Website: home-depot
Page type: review-order
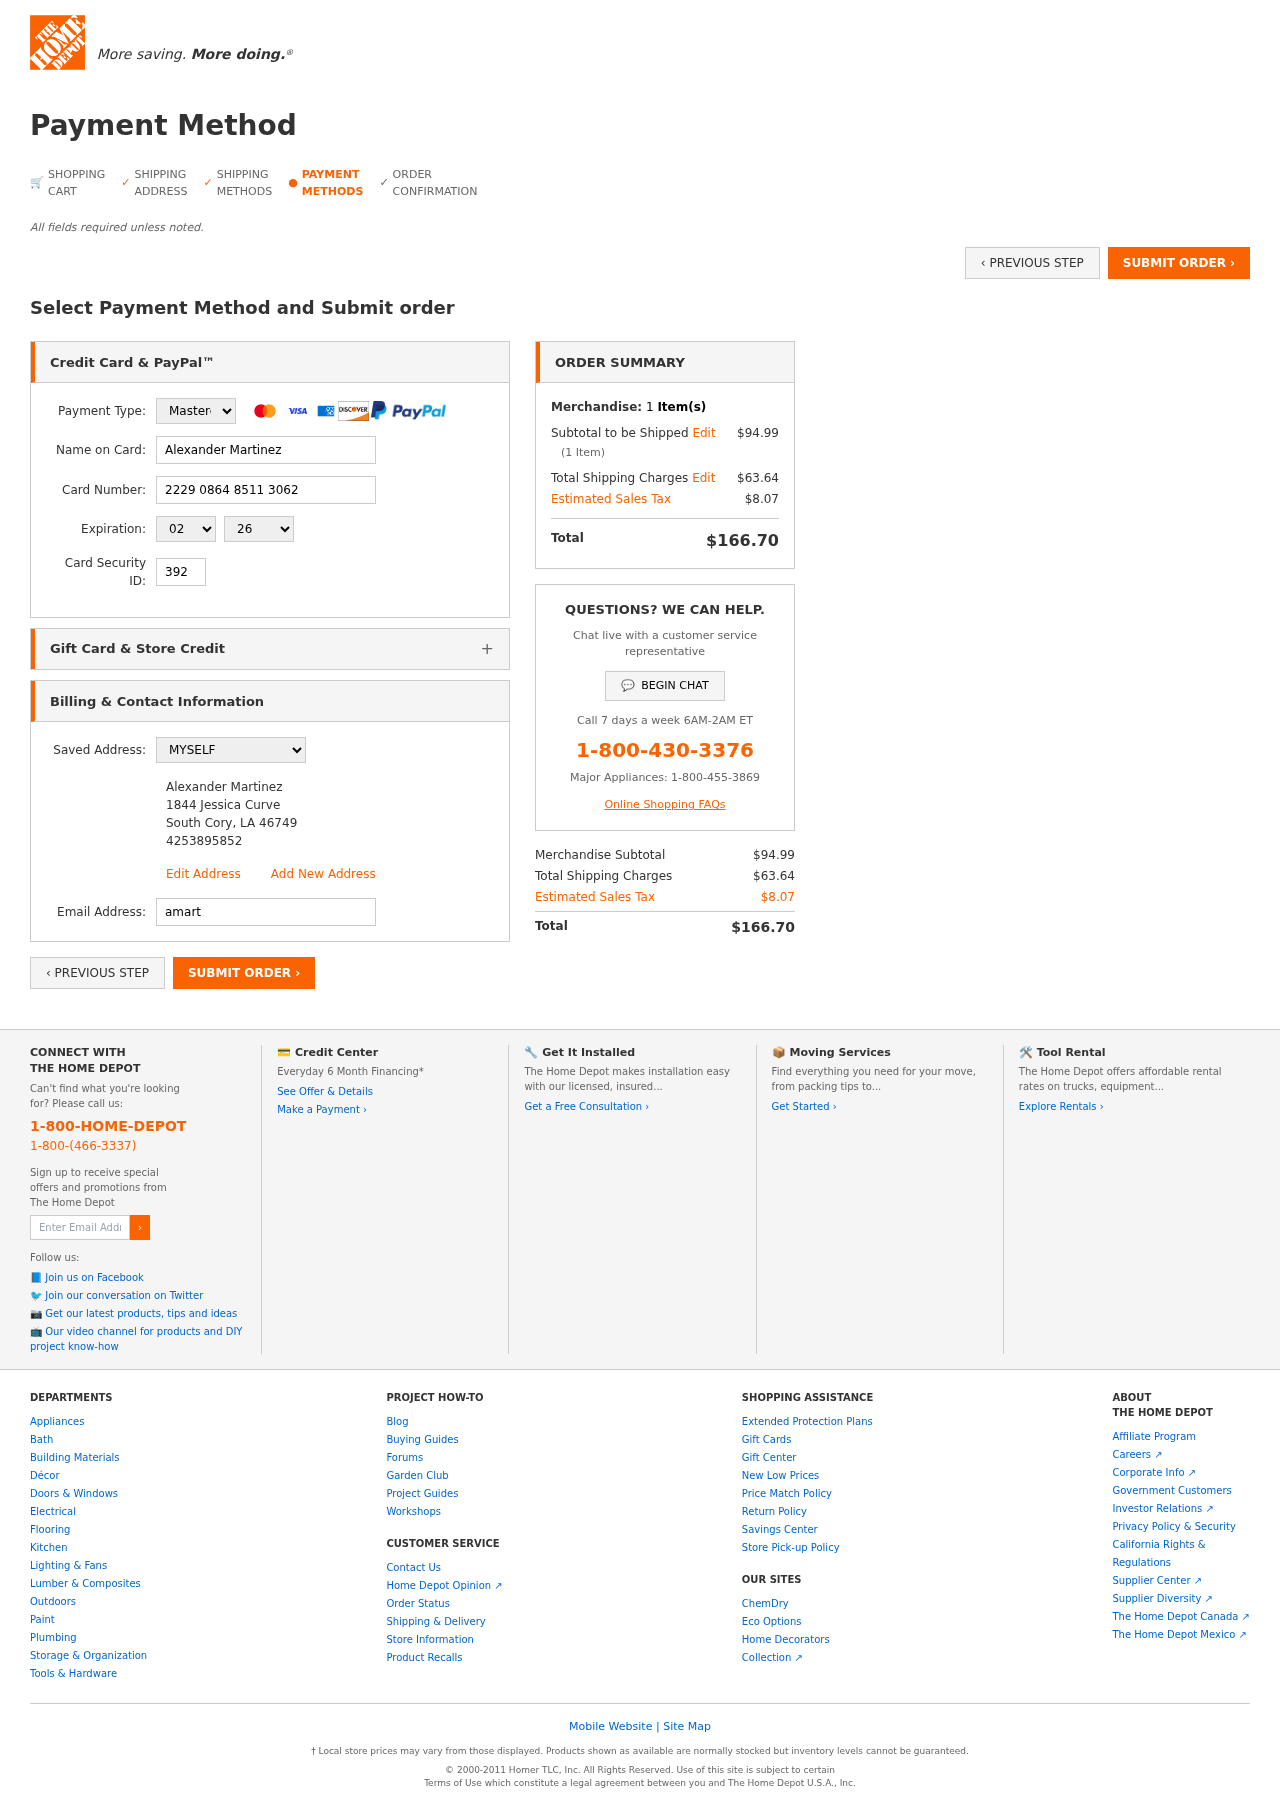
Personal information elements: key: PII_CARD_CVV
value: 392
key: PII_CARD_EXPIRY_MONTH
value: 02
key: PII_CARD_EXPIRY_YEAR
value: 26
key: PII_CARD_NUMBER
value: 2229 0864 8511 3062
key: PII_CARD_TYPE
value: Mastercard
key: PII_EMAIL
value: amartinez@yahoo.com
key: PII_FULLNAME
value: Alexander Martinez
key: PII_FULLNAME2
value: Alexander Martinez
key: PII_STREET2
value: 1844 Jessica Curve
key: PII_CITY2
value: South Cory
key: PII_STATE_ABBR2
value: LA
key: PII_POSTCODE2
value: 46749
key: PII_PHONE2
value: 4253895852
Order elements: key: ORDER_NUM_ITEMS
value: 1
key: ORDER_SUBTOTAL
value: $94.99
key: ORDER_NUM_ITEMS2
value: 1
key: ORDER_SHIPPING_COST
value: $63.64
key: ORDER_TAX
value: $8.07
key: ORDER_TOTAL
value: $166.70
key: ORDER_SUBTOTAL2
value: $94.99
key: ORDER_SHIPPING_COST2
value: $63.64
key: ORDER_TAX2
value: $8.07
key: ORDER_TOTAL2
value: $166.70